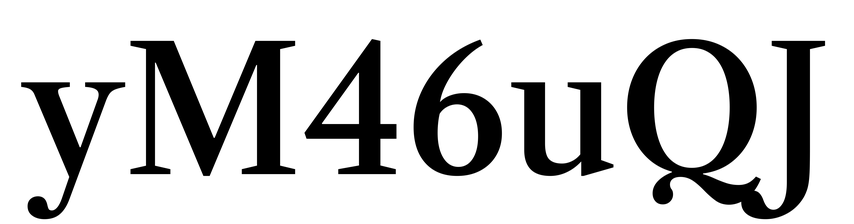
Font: LibreCaslonText_Medium